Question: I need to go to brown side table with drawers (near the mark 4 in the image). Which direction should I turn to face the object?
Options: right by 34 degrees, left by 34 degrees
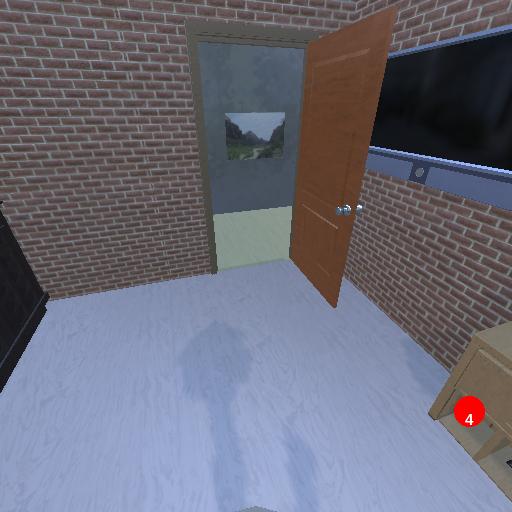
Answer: right by 34 degrees